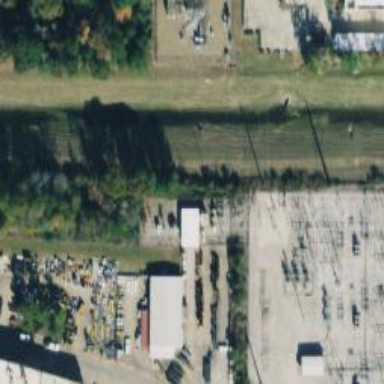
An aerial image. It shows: Switch for power supply.